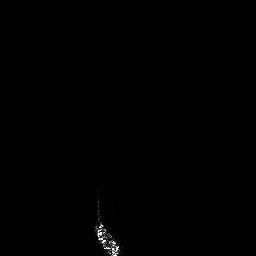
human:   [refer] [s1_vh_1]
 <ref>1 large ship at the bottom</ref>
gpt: <box>[[35, 74, 46, 99, 0]]</box>